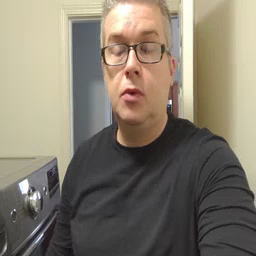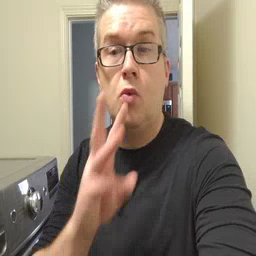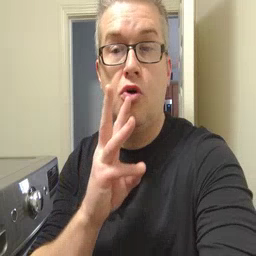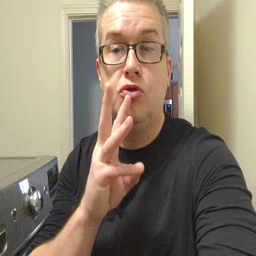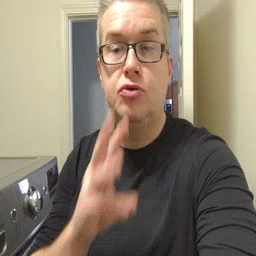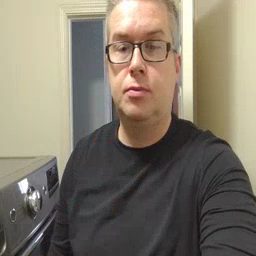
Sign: water